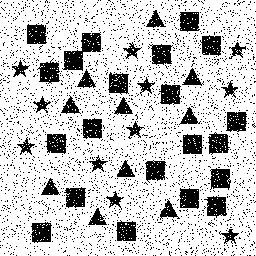
Squares: 21
Triangles: 10
Stars: 11
Total shapes: 42